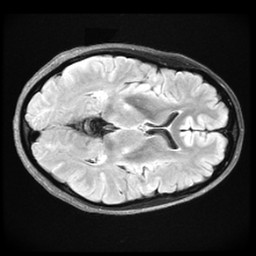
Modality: FLAIR
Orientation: axial
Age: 37
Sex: female
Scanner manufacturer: ge
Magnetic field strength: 3 T
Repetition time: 11 s
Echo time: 0.1497 s